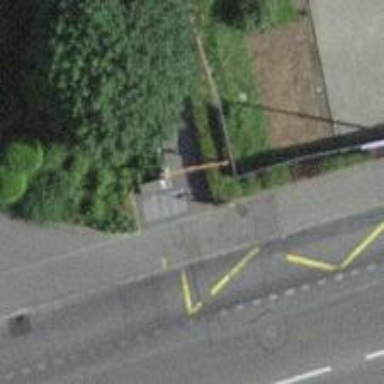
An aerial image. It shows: Bus stop with platform for public transport.